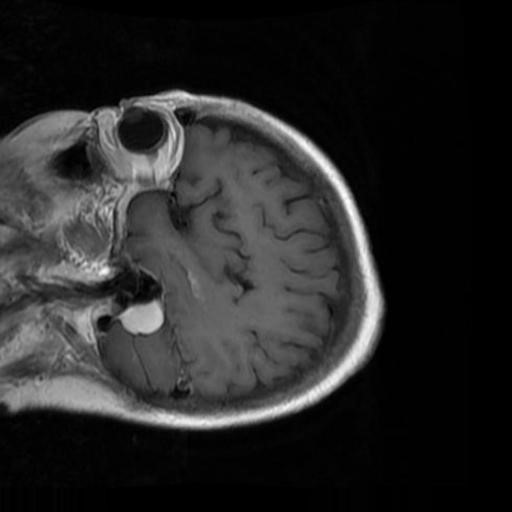
Label: brain_menin